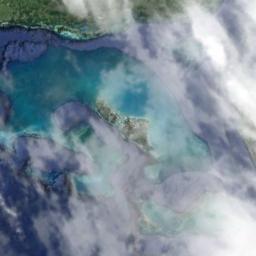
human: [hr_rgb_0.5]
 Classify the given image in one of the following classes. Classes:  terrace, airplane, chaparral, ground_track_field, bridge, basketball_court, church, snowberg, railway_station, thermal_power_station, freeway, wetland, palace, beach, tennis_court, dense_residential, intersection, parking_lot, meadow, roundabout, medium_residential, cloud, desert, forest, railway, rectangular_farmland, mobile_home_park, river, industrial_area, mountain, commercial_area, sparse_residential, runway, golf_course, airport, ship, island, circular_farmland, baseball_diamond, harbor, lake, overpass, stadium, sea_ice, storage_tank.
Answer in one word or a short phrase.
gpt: cloud